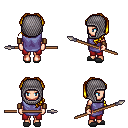
a pixel art fantasy rpg character, female body template, human, light skin, chain tabard jacket, red pants, blonde princess hairstyle, chain hood, leather bracers, gray slippers, spear, four views (front, back, left, right), 2x2 character sprite sheet, small pixel art, hard edges, no anti-aliasing